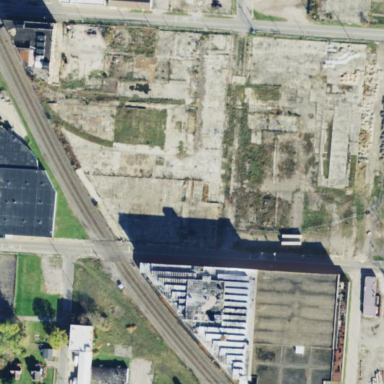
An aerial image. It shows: Brownfield site.